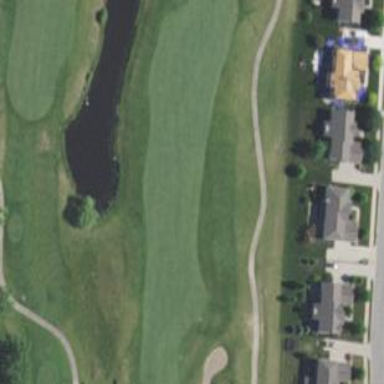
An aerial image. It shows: Golf fairway surrounded by grass.